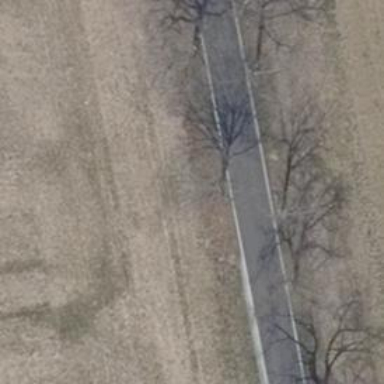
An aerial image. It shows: Row of deciduous broadleaved trees.